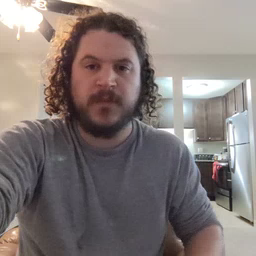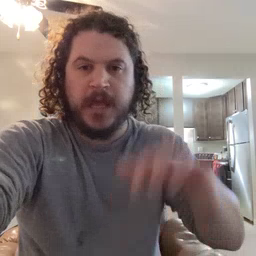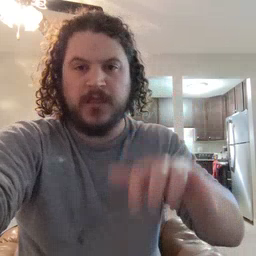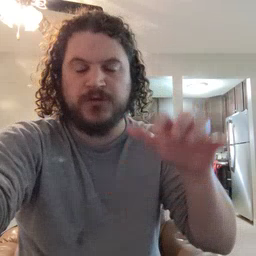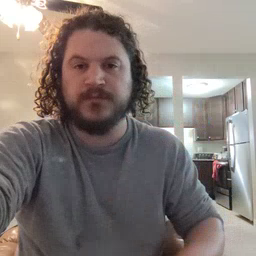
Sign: alligator